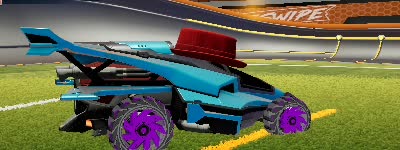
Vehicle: aftershock